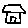
Label: house